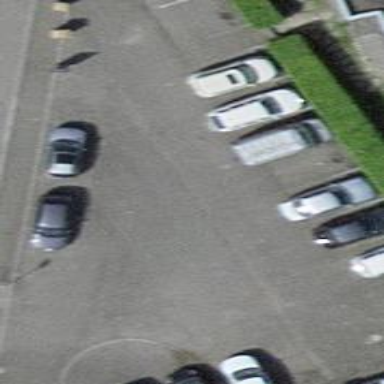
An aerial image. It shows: Parking area with surface.